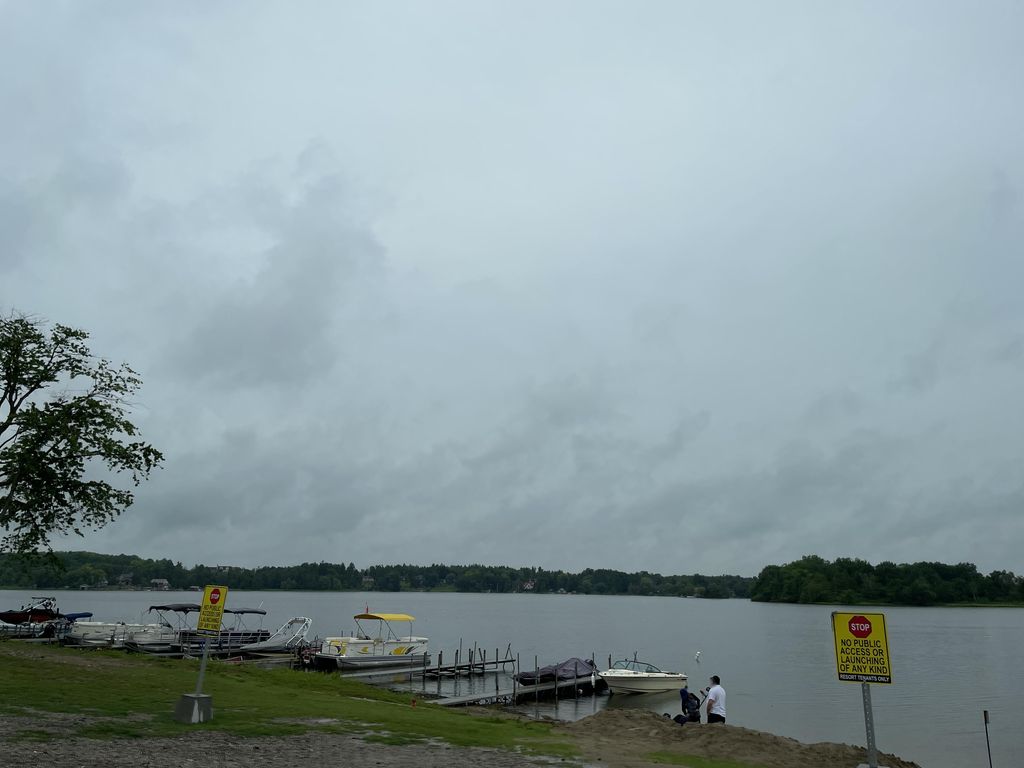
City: kitchener-waterloo